Question:
Hello guys, I have been trying to implement the 'DSUM' function but failed to figure it out. I looked through the previous 'DSUM' posts on here and still don't understand. This is my problem:
1. on I8:L9, i have to implement the DSUM to calculate the "calculated quantity sold" for each item, ie Textbook, Novel,notepad and laptop. from A9-A16
2. I am supposed to use these values on B20 - B23. I don't know how to make sure i have multiple criteria for the DSUM function.
3. I tried this and it worked only for the first function: =DSUM(bookstore,J8,I8:I9)
4. This gave me the correct value only for Textbook, It summed up the quantities for textbook. What I want to do now is replicate it down so that it is the same for all the other elements.
Please help. thank you
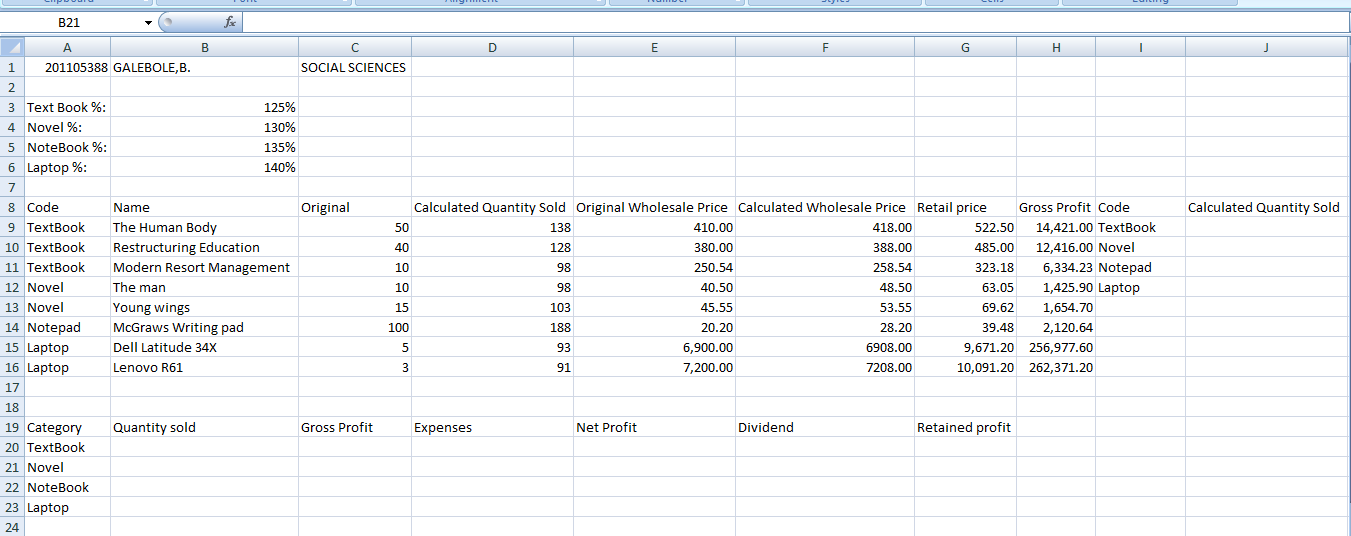
Answer: With the setup you have then using this formula in B20 copied down will give the of the categories
'=DSUM(Bookstore,J$8,I$8:I9)'
so that will give the sum for only in B20 but then in B21 it will be the sum for and combined....then in B22 , and (A22 should be "Notepad" to match I11)
To get the sum for the item in question only you could subtract the previous values above, i.e. use this version in B20 copied down
'=DSUM(Bookstore,J$8,I$8:I9)-SUM(B$19:B19)'
....but all things being equal I agree with user667489, except 'SUMIF' is usually preferable for a single condition, i.e. in B20 copied down
'=SUMIF(A$9:A$16,A20,D$9:D$16)'